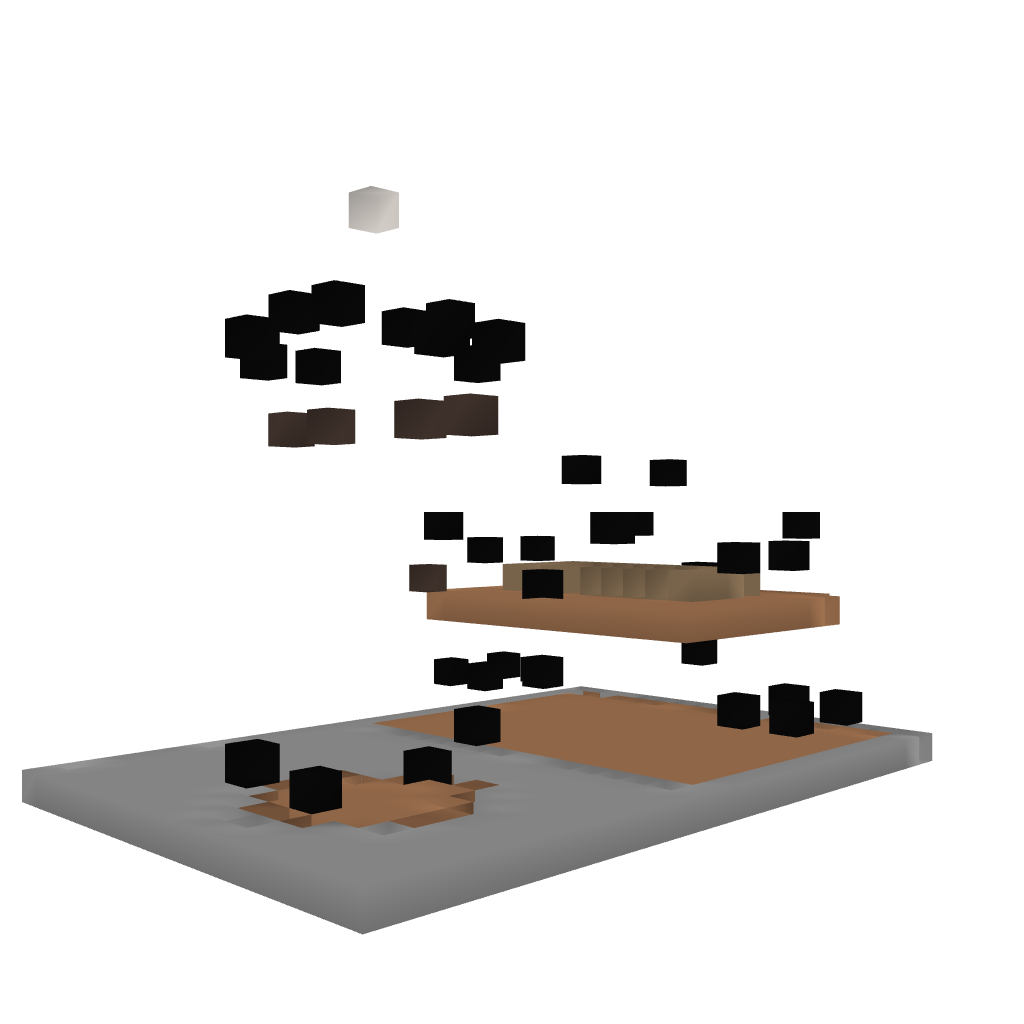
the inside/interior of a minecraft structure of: Small Barn 1